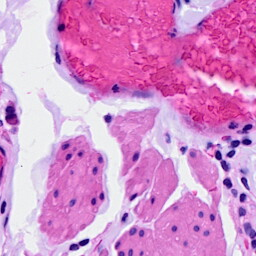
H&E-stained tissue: Ovarian